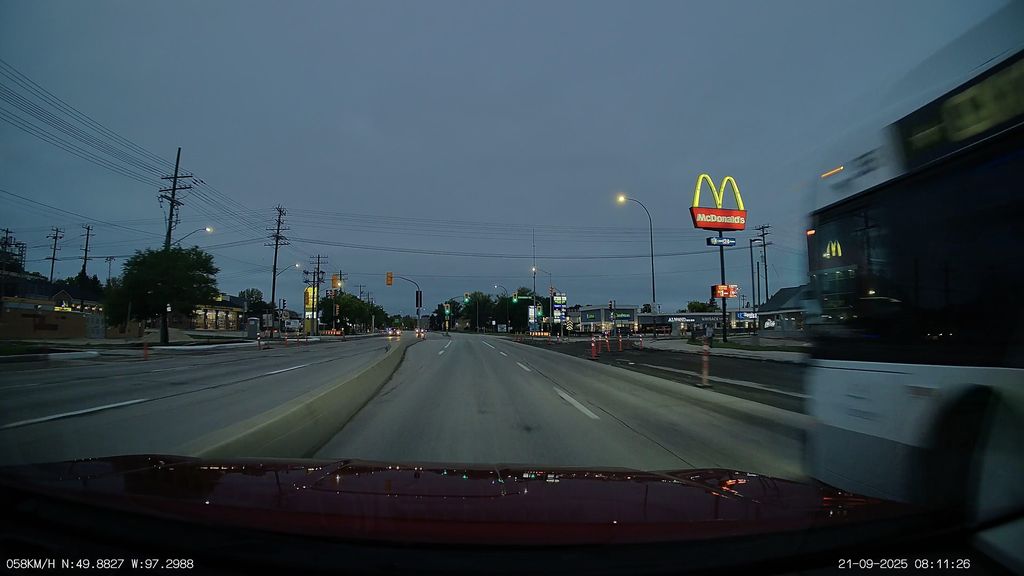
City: winnipeg